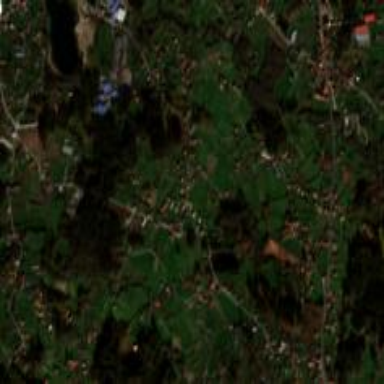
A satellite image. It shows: Small hamlet.